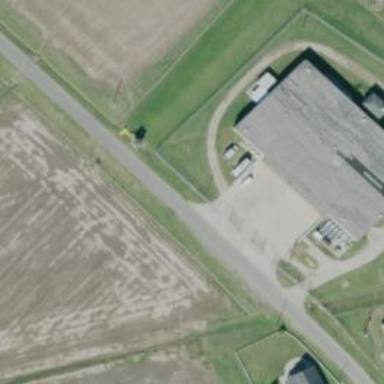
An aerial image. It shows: Prison building.